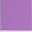
Piece: xx